Field crop: tomato
Growth stage: 1
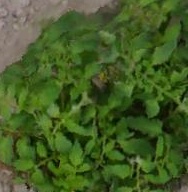
Species: tomato